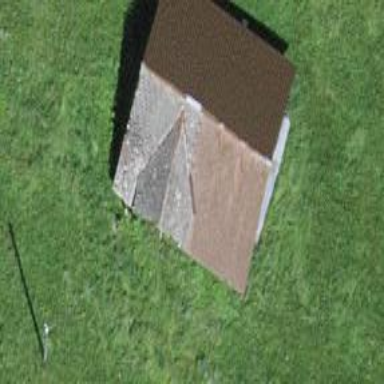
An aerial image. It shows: Rural barn.